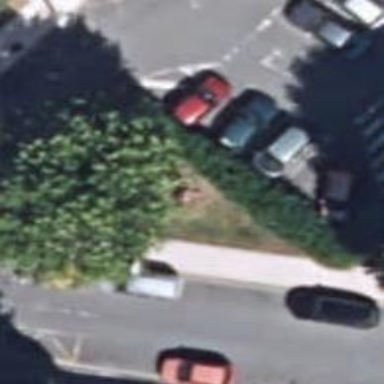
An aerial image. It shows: Sidewalk along the footway.